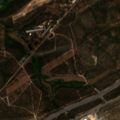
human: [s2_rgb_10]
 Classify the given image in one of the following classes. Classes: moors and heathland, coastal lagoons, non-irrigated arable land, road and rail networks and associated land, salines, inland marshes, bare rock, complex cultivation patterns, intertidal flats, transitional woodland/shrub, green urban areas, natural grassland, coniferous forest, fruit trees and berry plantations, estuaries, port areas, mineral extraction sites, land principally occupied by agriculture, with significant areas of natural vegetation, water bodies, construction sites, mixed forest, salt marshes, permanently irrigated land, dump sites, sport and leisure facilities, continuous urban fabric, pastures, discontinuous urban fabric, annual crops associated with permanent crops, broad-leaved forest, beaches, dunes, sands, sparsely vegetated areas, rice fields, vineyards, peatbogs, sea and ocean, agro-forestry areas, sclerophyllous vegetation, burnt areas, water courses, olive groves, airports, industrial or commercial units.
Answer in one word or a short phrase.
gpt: dump sites, construction sites, broad-leaved forest, transitional woodland/shrub